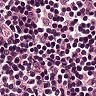
Metastatic tissue present: no